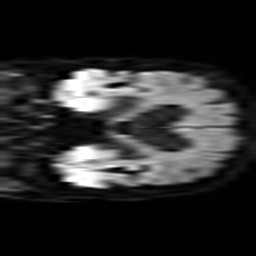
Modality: TRACE
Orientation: coronal
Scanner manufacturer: philips
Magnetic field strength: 3 T
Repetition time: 3.08 s
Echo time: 0.076 s